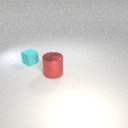
small cyan rubber cube behind large red metal cylinder